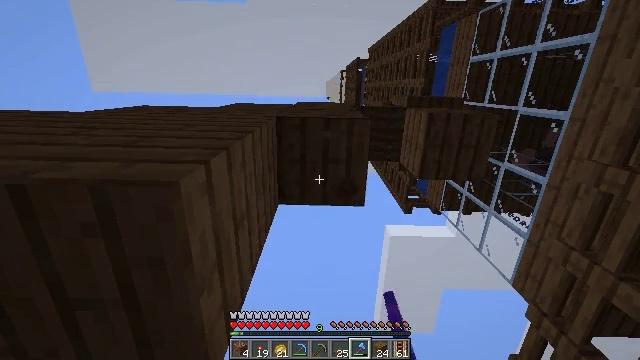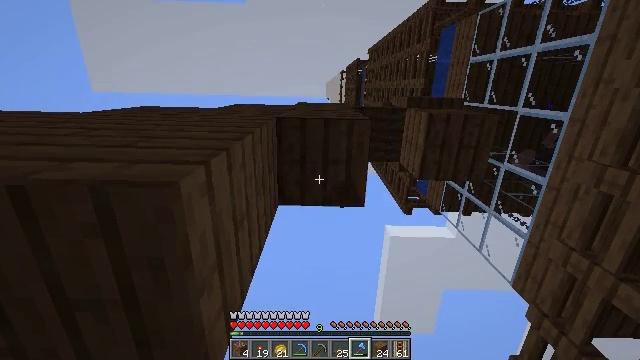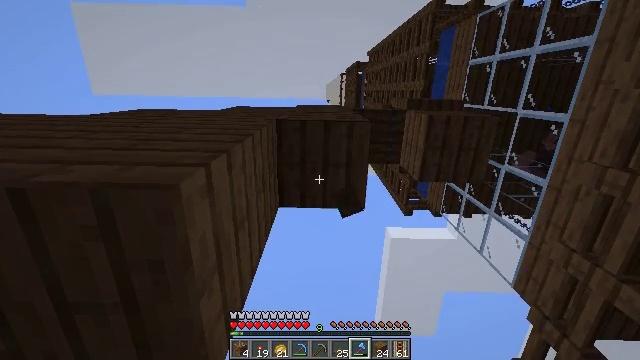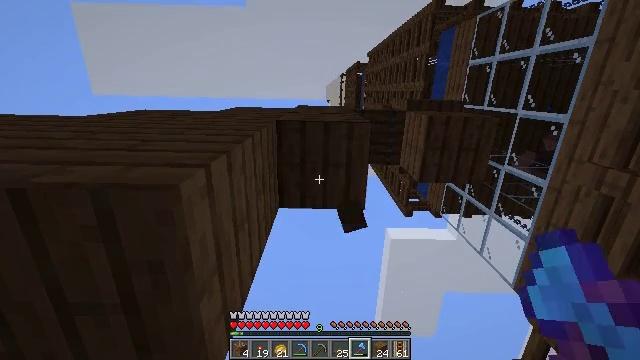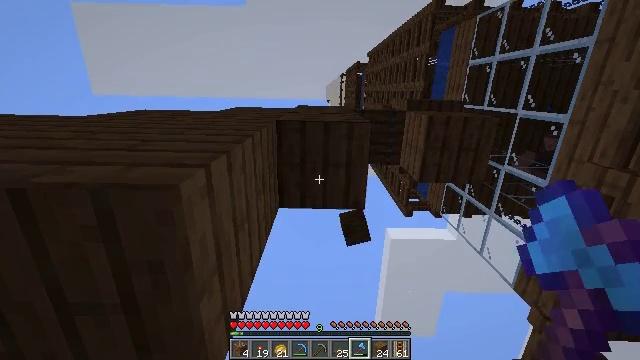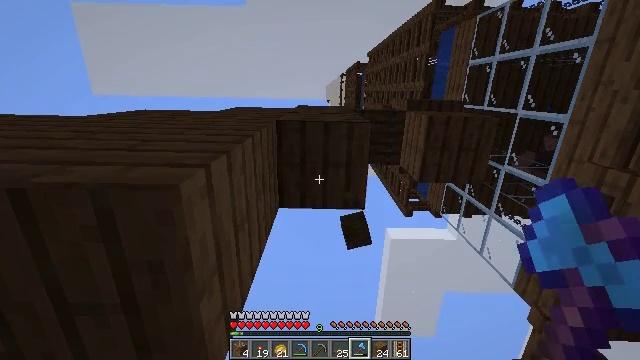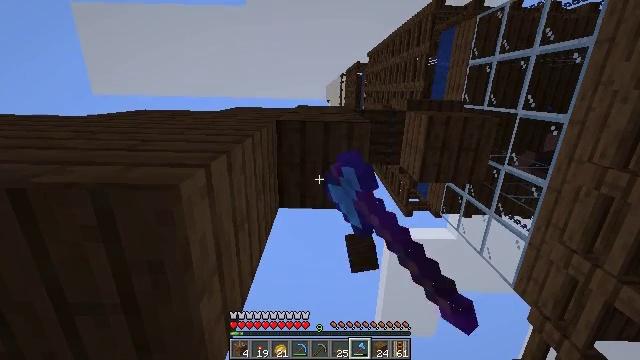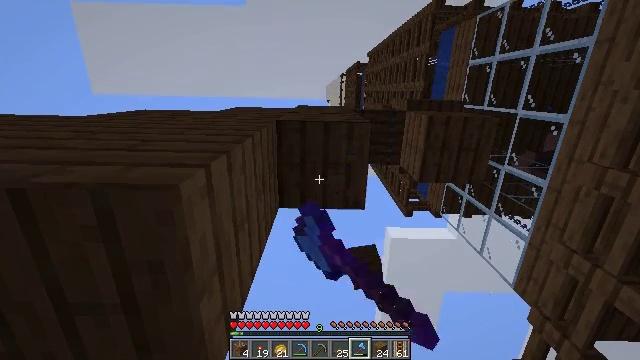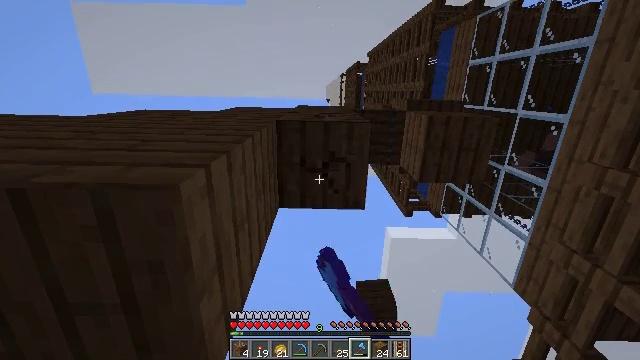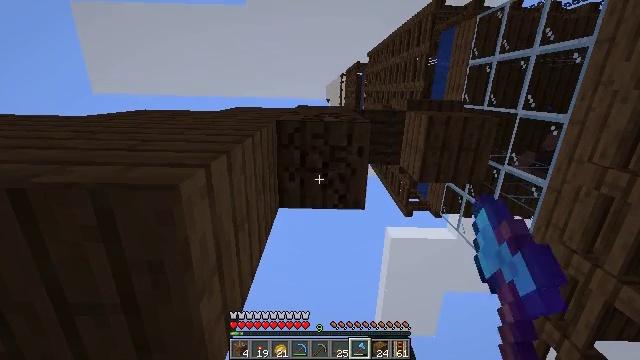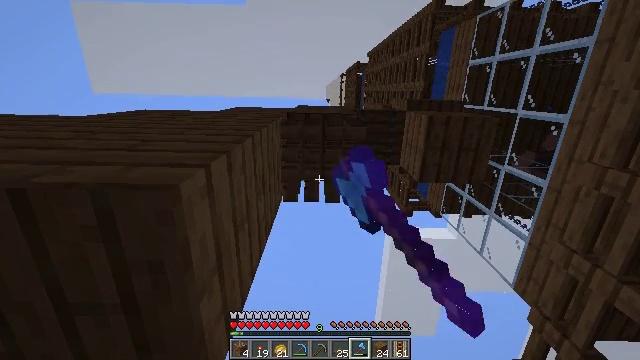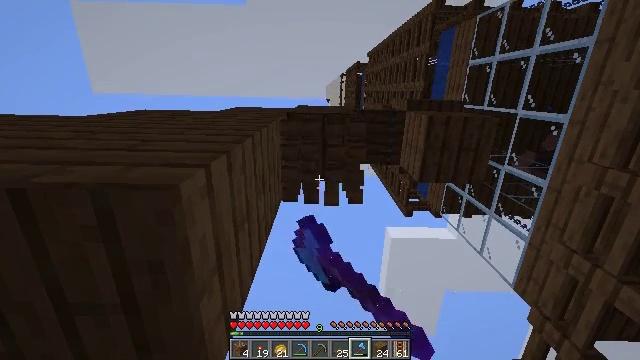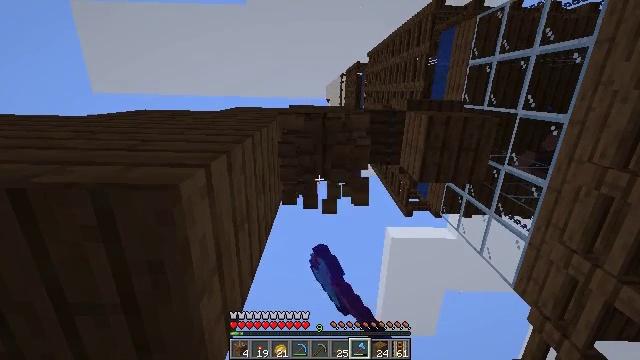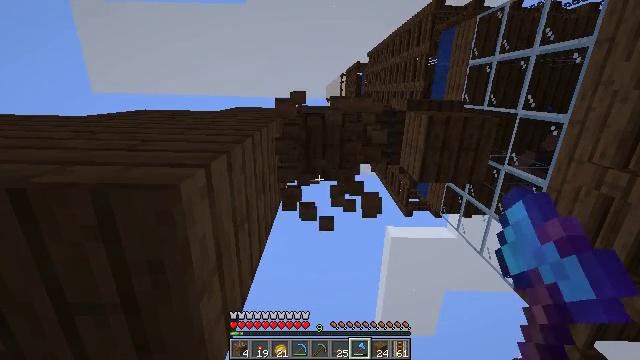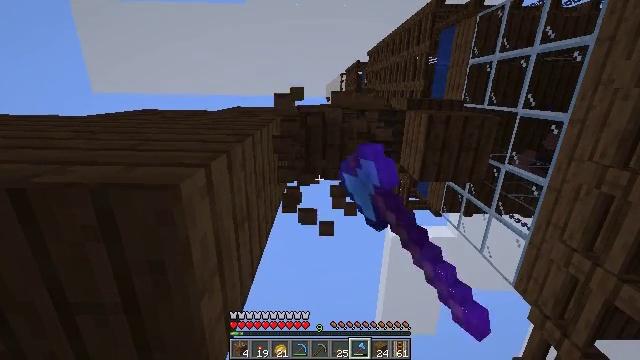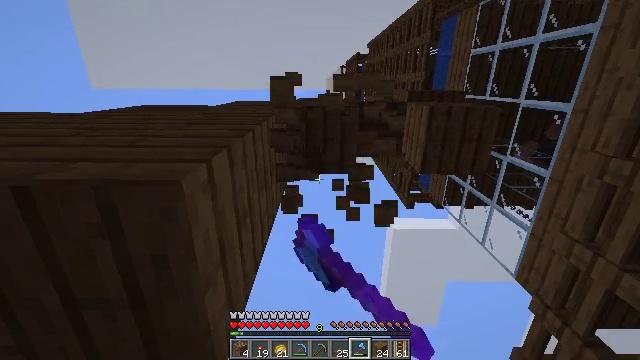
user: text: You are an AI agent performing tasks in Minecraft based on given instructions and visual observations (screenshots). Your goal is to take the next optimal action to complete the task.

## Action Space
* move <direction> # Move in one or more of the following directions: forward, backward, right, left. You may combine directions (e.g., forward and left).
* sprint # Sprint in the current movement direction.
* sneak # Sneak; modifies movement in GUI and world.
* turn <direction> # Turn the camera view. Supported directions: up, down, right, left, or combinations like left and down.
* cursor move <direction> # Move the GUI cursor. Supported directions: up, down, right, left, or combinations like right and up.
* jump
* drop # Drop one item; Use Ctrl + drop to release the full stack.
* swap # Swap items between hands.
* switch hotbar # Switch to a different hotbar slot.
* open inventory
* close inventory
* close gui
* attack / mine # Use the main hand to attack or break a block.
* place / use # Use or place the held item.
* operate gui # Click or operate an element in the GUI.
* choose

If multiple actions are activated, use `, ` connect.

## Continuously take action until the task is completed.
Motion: motion action
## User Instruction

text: Break spruce planks from a structure.
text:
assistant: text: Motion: sneak
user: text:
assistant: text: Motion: sneak
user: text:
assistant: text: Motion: sneak
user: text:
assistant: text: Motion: sneak
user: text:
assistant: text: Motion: sneak, attack / mine
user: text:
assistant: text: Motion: sneak, attack / mine
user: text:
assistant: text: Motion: sneak, attack / mine
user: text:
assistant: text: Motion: sneak, attack / mine
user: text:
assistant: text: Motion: sneak, attack / mine
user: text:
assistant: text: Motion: sneak, attack / mine
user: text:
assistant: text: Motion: sneak, attack / mine
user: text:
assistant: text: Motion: sneak, attack / mine
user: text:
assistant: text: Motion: sneak, attack / mine
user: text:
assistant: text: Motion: sneak, attack / mine
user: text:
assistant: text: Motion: sneak, turn down
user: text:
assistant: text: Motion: sneak, turn left and down
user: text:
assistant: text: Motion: sneak, turn left and down
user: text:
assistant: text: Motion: sneak, turn left and down
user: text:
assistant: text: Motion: sneak, turn left and down
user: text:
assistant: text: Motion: sneak, turn left and down
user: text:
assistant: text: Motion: sneak, turn left and down
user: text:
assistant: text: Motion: sneak
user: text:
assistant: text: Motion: sneak, attack / mine
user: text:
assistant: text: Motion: sneak, attack / mine
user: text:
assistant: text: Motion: sneak, attack / mine
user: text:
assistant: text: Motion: sneak, attack / mine
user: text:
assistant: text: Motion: sneak, attack / mine
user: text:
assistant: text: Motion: sneak, attack / mine
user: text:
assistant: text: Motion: sneak, attack / mine
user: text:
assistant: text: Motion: sneak, attack / mine